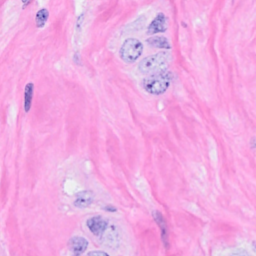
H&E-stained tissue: Breast